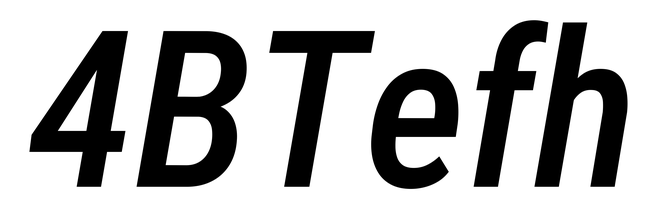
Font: Roboto-Italic_Condensed_Medium_Italic